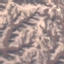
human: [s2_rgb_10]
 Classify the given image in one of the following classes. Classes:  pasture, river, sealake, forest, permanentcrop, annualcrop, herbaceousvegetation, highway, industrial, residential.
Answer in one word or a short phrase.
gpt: HerbaceousVegetation